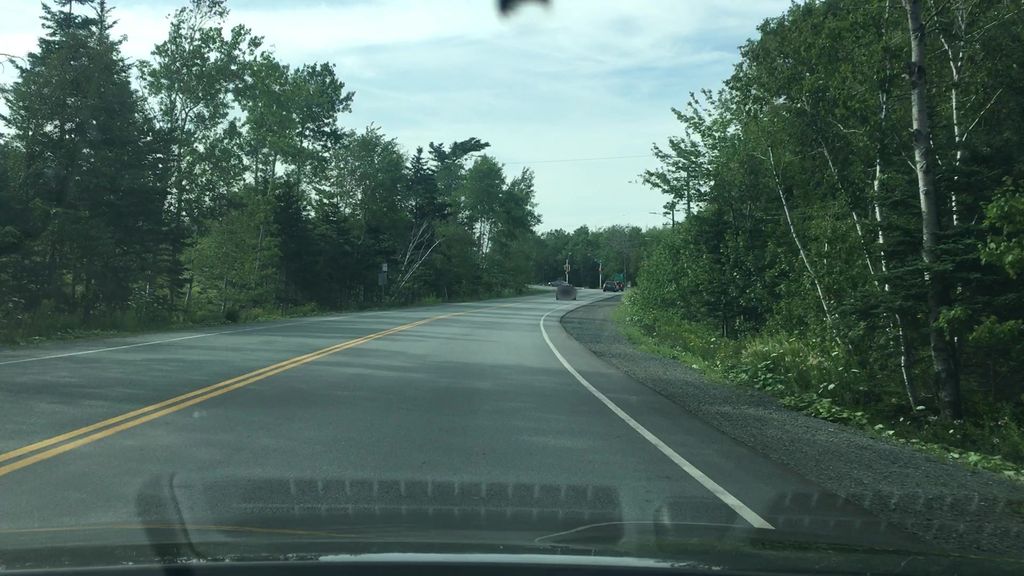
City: halifax